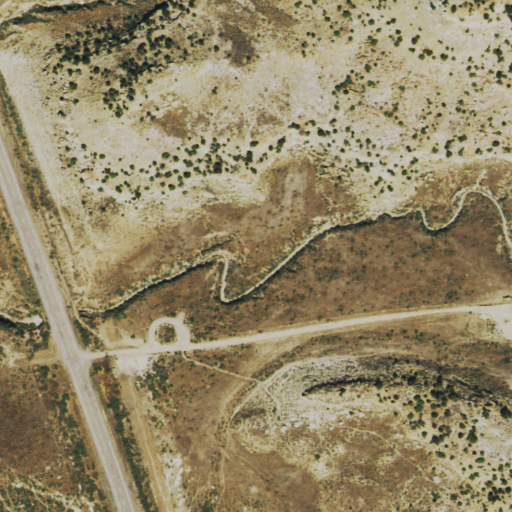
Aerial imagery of valley in Colorado named State Bridge Draw containing shrub, low intensity development, open development, and evergreen forest